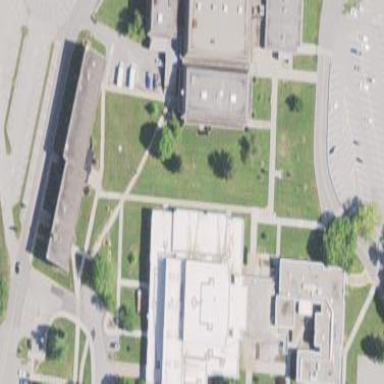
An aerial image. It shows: View of university building.